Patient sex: F
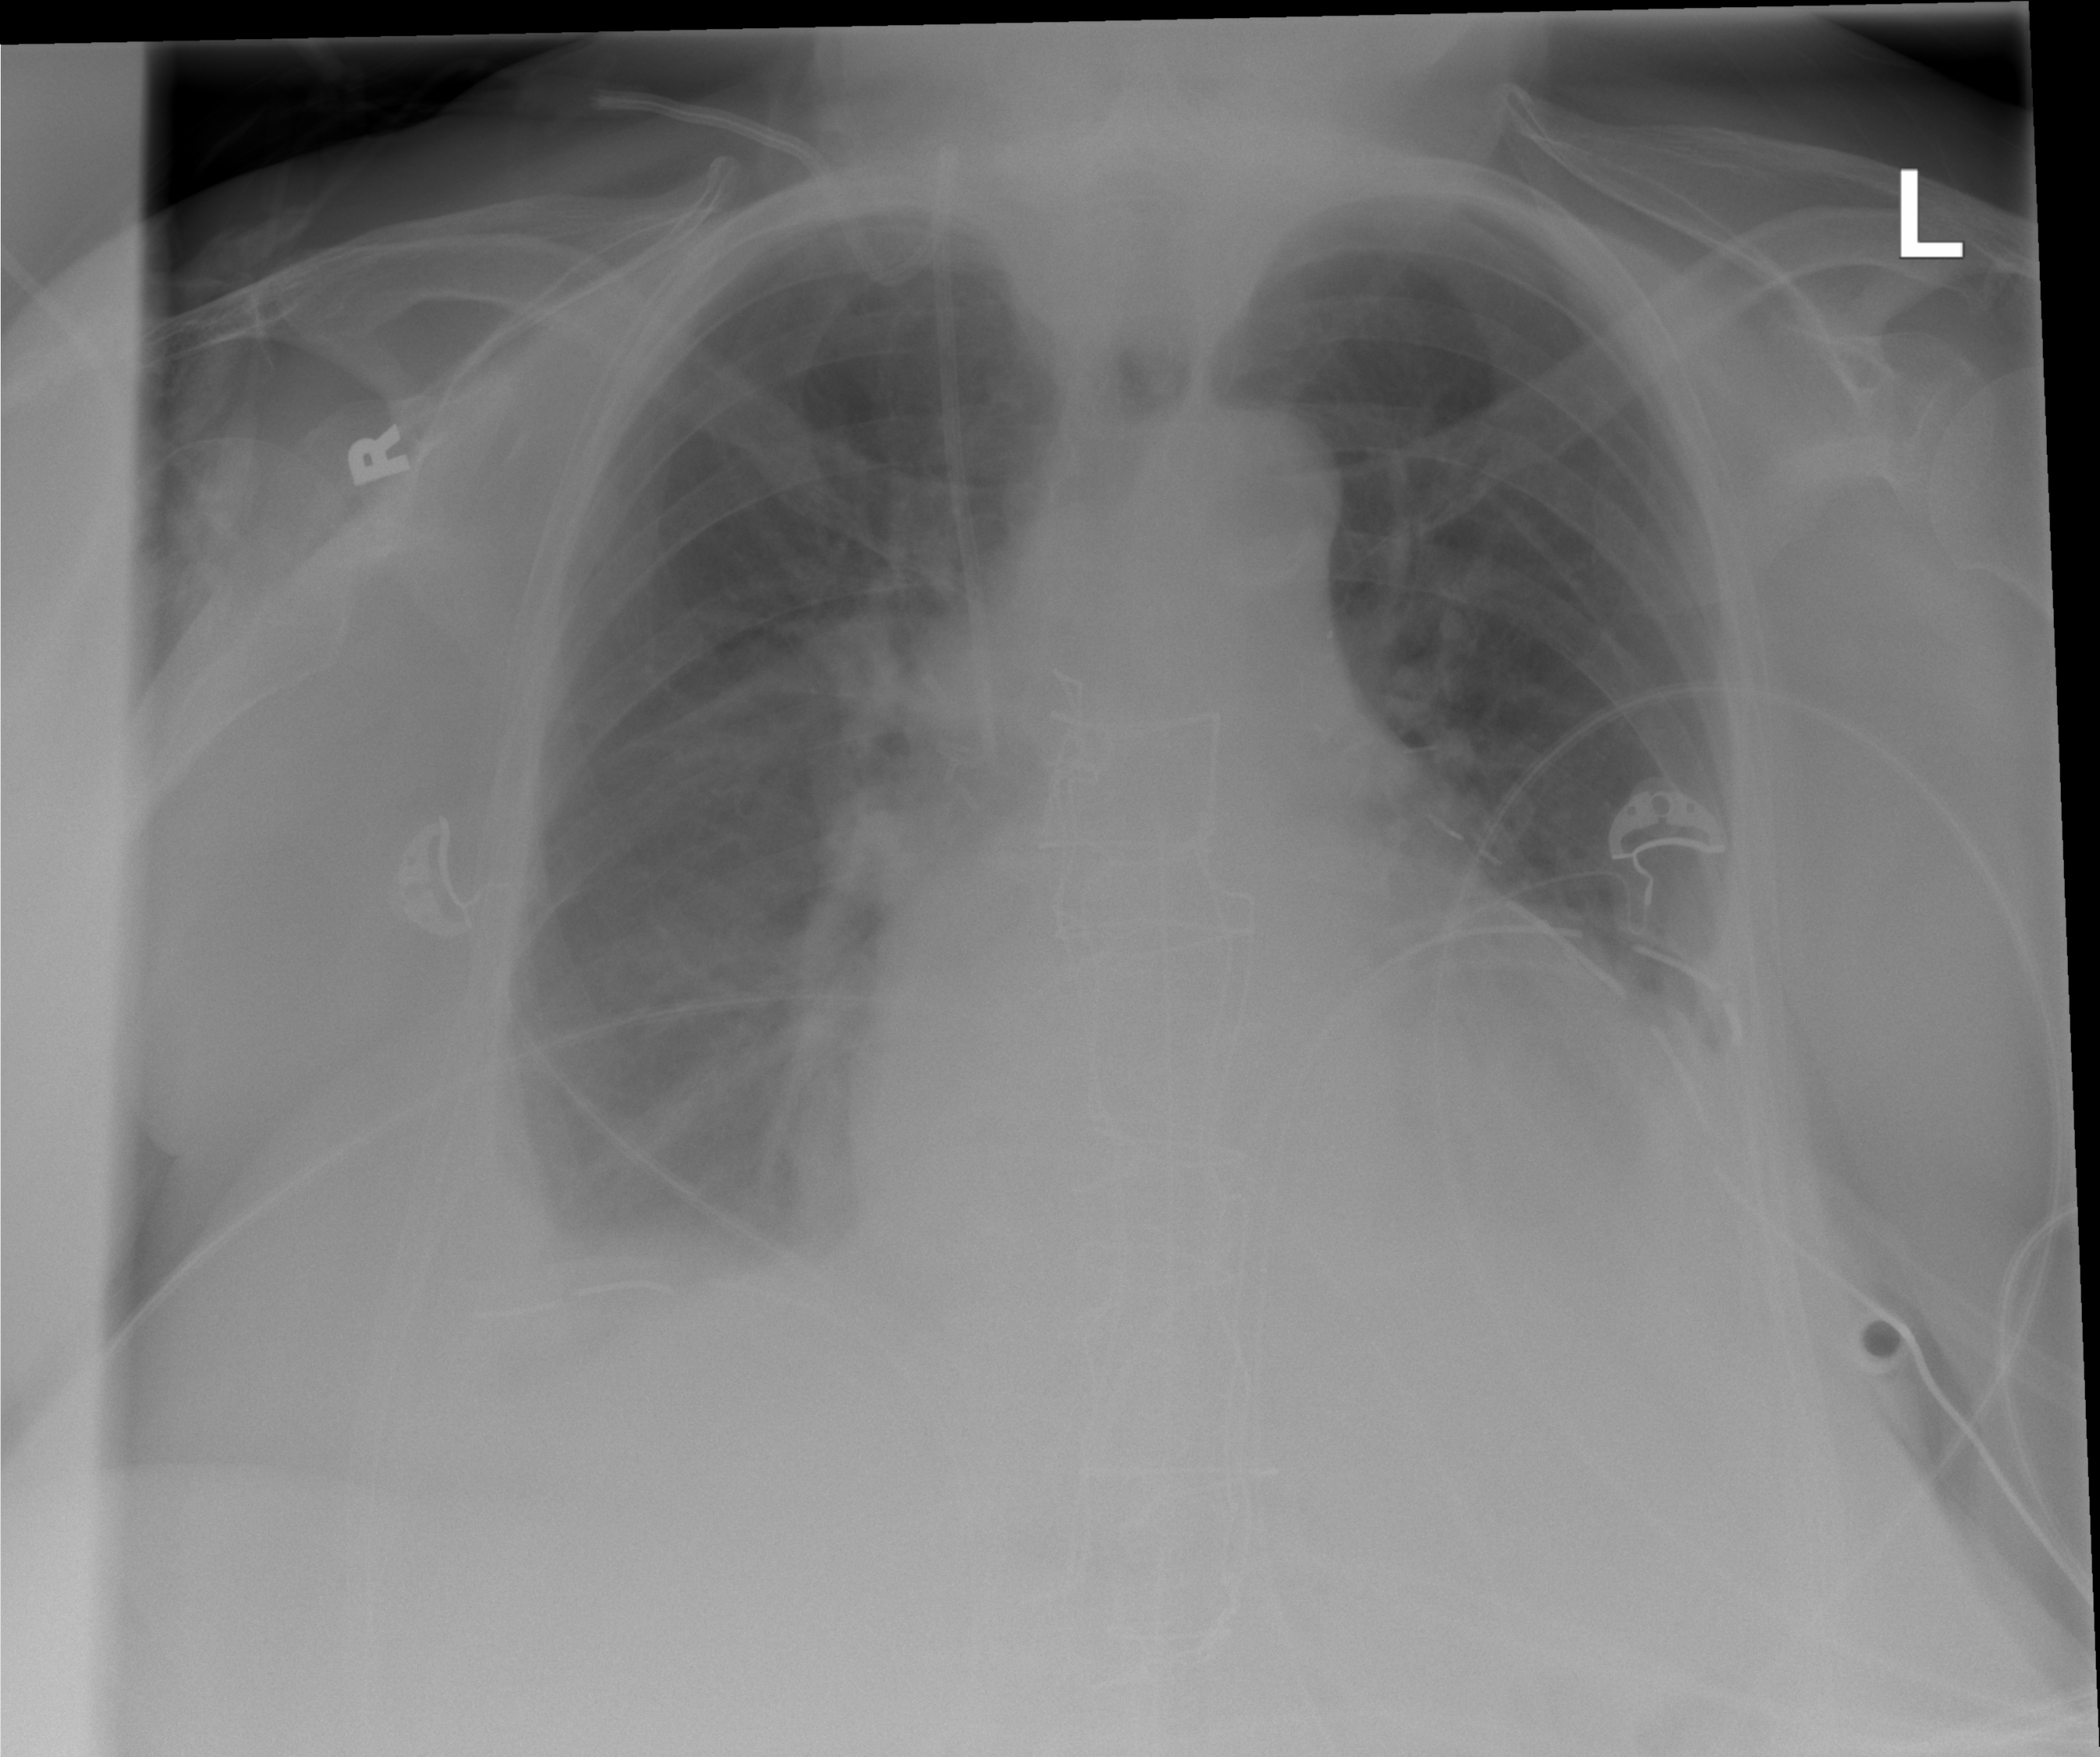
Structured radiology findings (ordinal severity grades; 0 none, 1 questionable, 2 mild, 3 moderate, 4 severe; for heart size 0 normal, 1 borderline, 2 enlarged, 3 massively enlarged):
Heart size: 1
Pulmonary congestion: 0
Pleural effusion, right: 2
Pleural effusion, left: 2
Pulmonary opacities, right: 0
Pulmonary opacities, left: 0
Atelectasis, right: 2
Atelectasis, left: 2